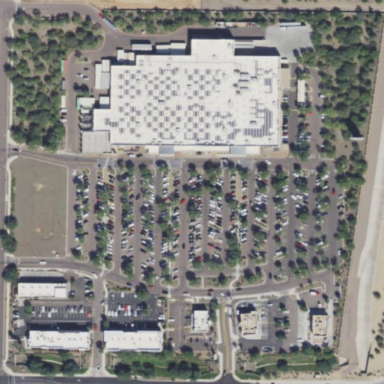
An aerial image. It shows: Retail area.